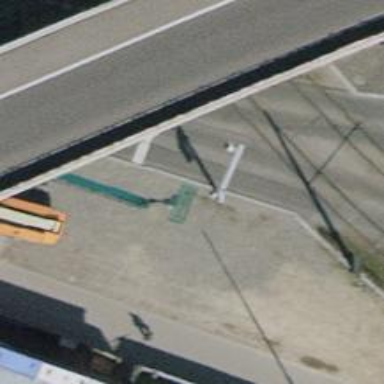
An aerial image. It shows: Road with traffic signals.